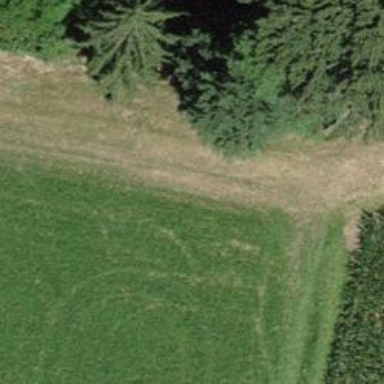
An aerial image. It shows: Dirt path.